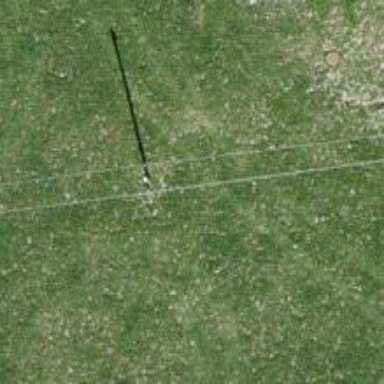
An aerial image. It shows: Power pole.